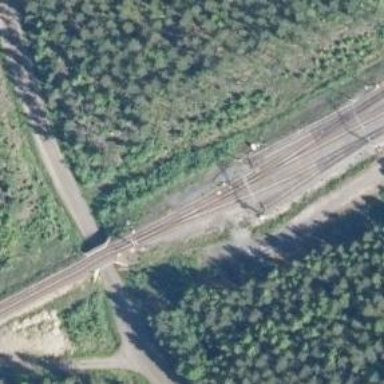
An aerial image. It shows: Railway with continuous electrified contact lines.